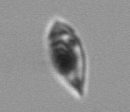
Label: Amphidinium